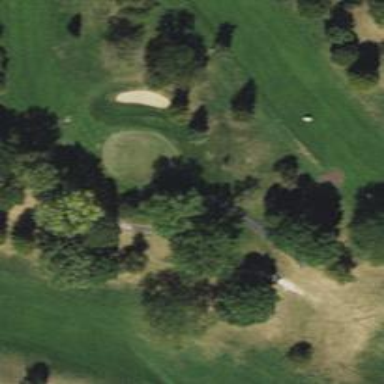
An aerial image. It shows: Golf tee.